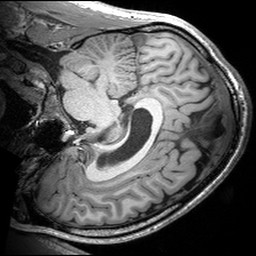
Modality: T1w
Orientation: sagittal
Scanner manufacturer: siemens
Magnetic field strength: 3 T
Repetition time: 2.53 s
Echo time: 0.00299 s